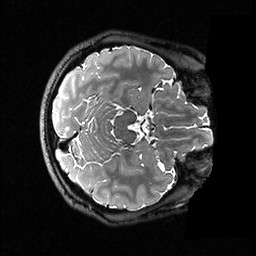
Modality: T2w
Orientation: axial
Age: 21
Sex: male
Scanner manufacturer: ge
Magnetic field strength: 3 T
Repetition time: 3.202 s
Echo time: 0.06596 s